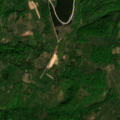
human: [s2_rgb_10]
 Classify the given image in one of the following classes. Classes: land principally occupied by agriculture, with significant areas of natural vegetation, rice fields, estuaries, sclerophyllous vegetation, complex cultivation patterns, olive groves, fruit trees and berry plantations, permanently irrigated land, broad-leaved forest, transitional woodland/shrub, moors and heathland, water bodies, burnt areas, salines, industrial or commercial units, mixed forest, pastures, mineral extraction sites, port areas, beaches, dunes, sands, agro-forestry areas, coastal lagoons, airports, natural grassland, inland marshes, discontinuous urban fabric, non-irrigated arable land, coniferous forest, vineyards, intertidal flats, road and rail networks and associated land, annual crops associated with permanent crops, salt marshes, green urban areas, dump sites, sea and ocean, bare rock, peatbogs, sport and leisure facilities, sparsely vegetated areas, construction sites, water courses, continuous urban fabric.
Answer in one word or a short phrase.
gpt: complex cultivation patterns, land principally occupied by agriculture, with significant areas of natural vegetation, broad-leaved forest